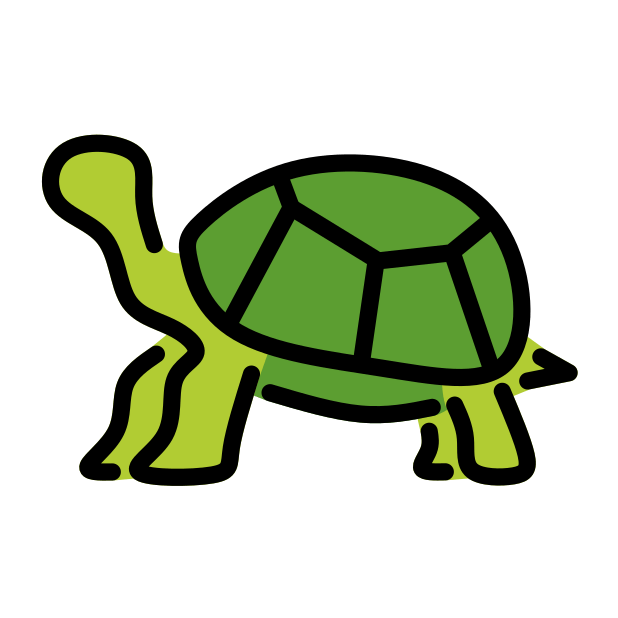
Emoji: 🐢
Name: turtle
Unicode: 0x1f422